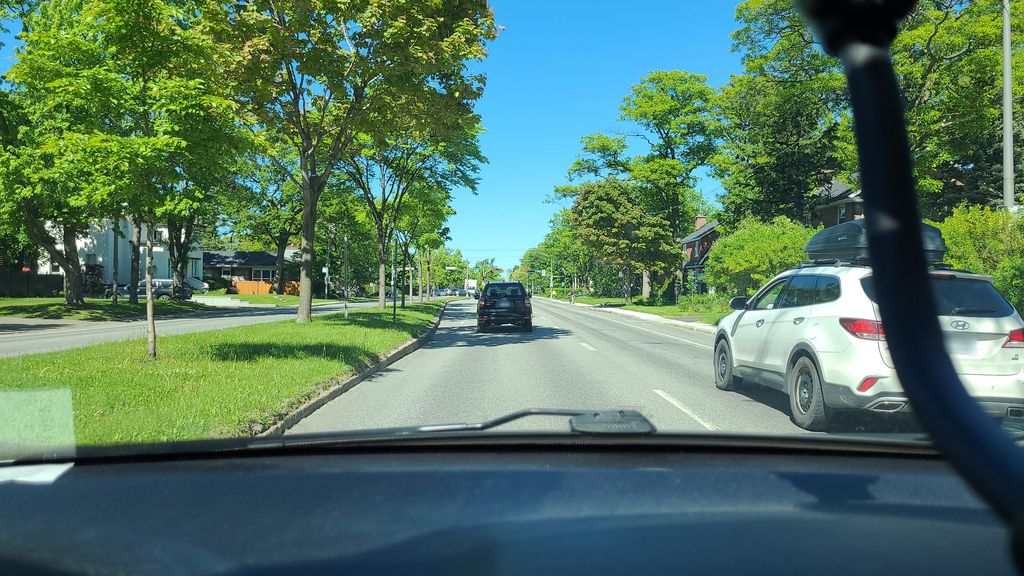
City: quebec_city